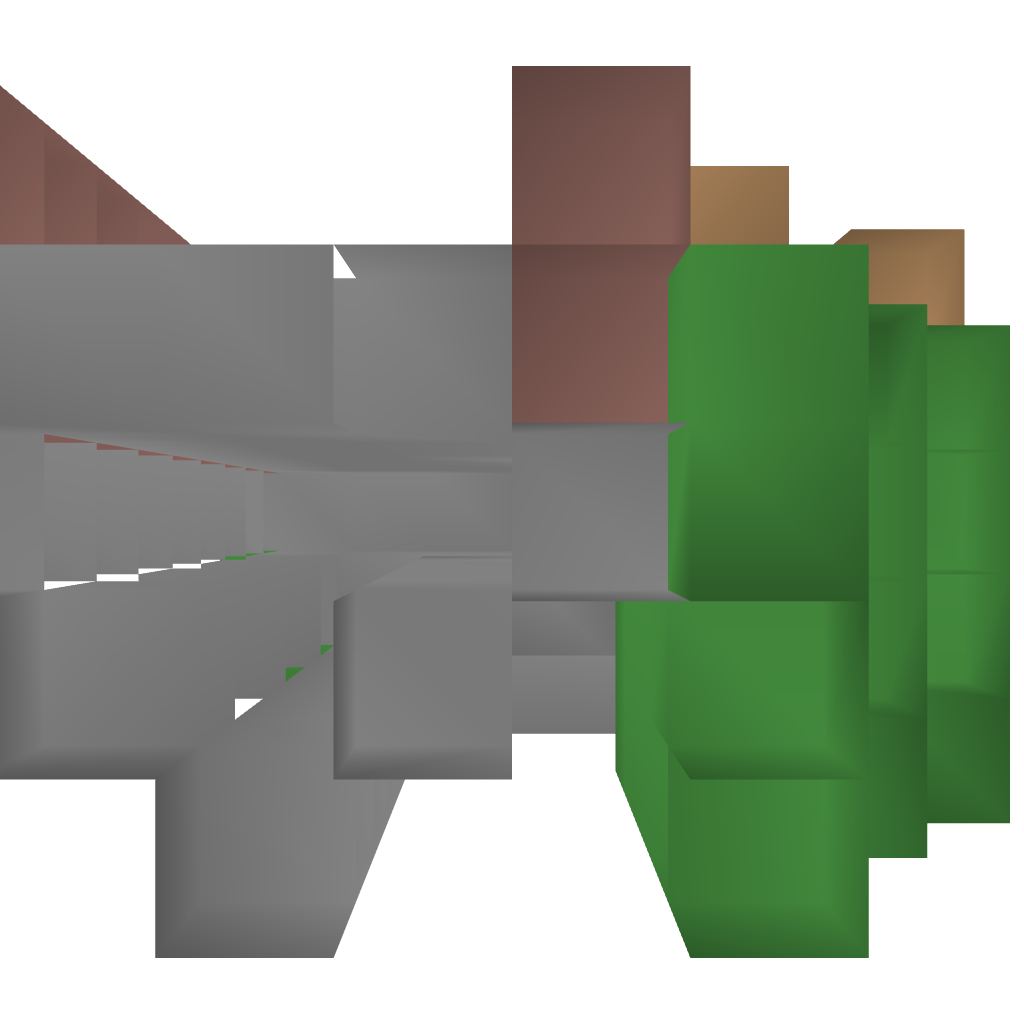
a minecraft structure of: Ancient Walkway(Corner With Sewer) bad low quality